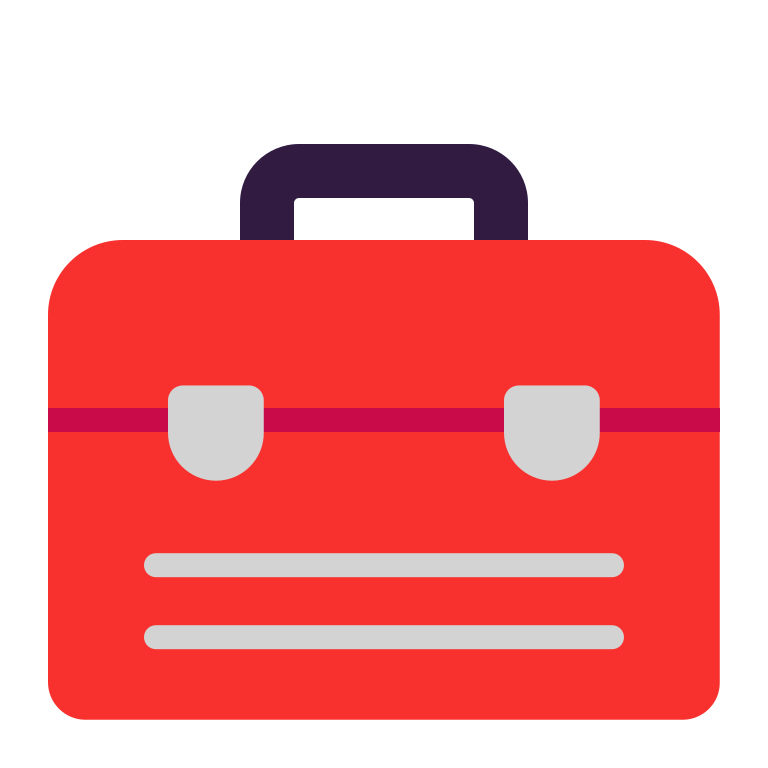
toolbox flat